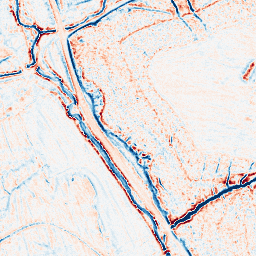
Category: edge_preserving
Decomposition family: bilateral
Decomposition parameters: d: 9
sigma_color: 25
sigma_space: 50
Upsampling method: lanczos
Upsampling parameters: scale: 4
Upsampling scale: 4